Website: ulta-beauty
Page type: delivery-shipping
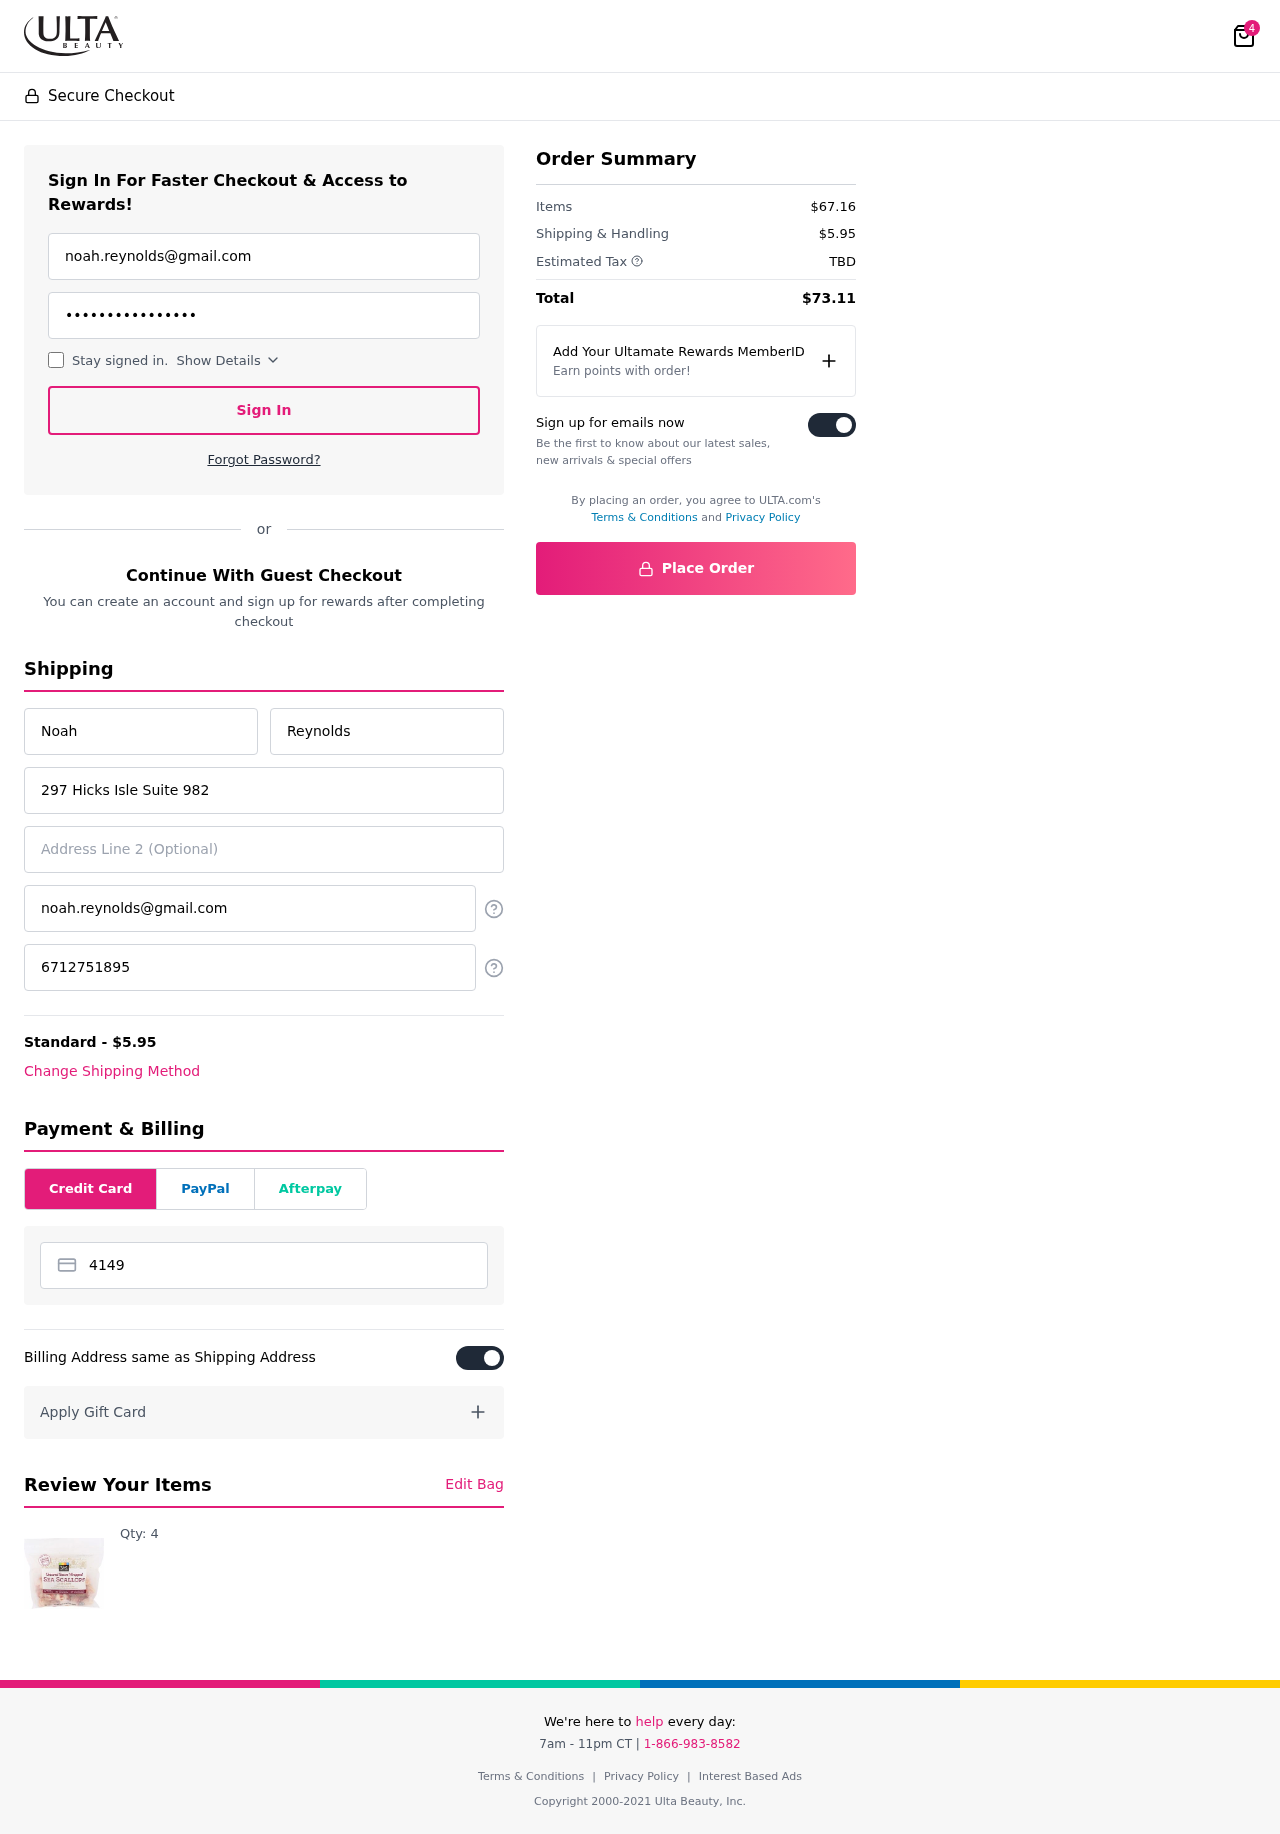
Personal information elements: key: PII_CARD_NUMBER
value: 4149 8110 9128 2222
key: PII_EMAIL
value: noah.reynolds@gmail.com
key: PII_EMAIL2
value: noah.reynolds@gmail.com
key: PII_FIRSTNAME
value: Noah
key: PII_LASTNAME
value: Reynolds
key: PII_PHONE
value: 6712751895
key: PII_STREET
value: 297 Hicks Isle Suite 982
Product elements: key: PRODUCT1_QUANTITY
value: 4
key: PRODUCT1
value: Qty: 4
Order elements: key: ORDER_NUM_ITEMS
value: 4
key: ORDER_SHIPPING_COST
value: $5.95
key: ORDER_SUBTOTAL
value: $67.16
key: ORDER_TAX
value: TBD
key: ORDER_TOTAL
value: $73.11